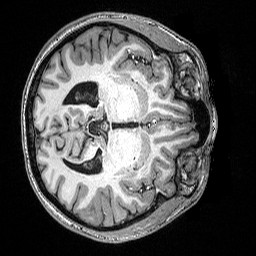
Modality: T1w
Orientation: axial